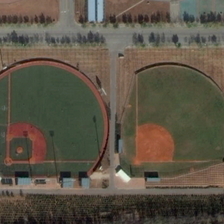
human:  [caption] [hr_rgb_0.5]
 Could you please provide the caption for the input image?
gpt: two baseball fields are near a road with green trees .

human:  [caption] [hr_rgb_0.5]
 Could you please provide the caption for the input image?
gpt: two baseball fields are near a road with green trees .

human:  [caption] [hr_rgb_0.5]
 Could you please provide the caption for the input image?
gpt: two baseball fields are near a road with green trees .

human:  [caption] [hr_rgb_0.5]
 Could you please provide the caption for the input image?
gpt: two baseball fields are near a road with green trees .

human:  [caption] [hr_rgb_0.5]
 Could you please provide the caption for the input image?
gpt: two baseball fields are near a road with green trees .